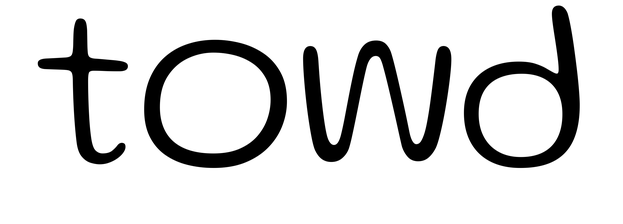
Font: Gluten_ExtraLight